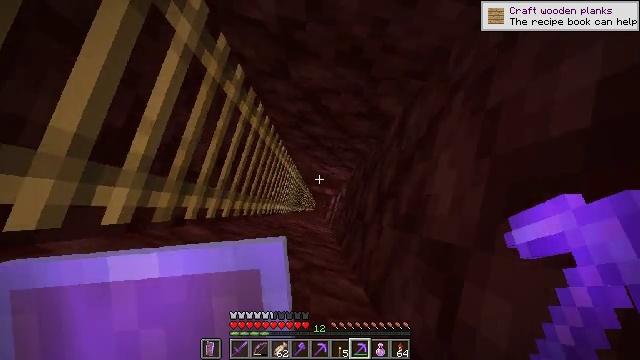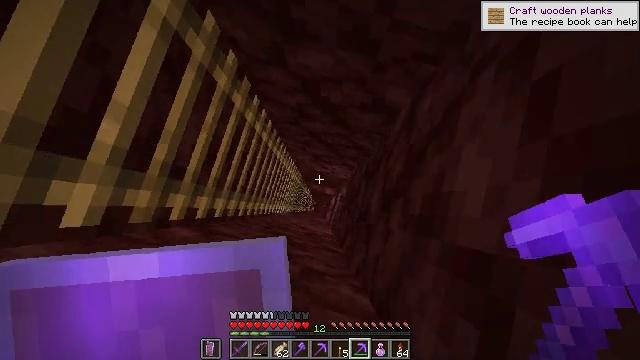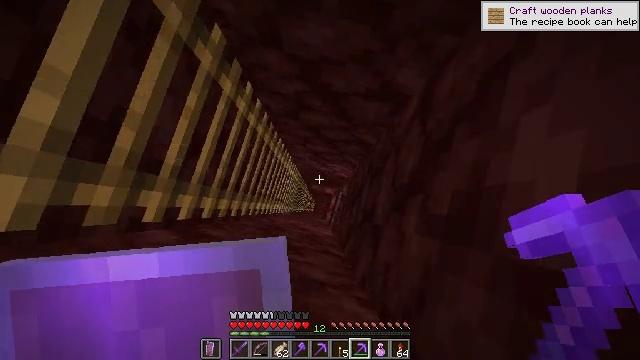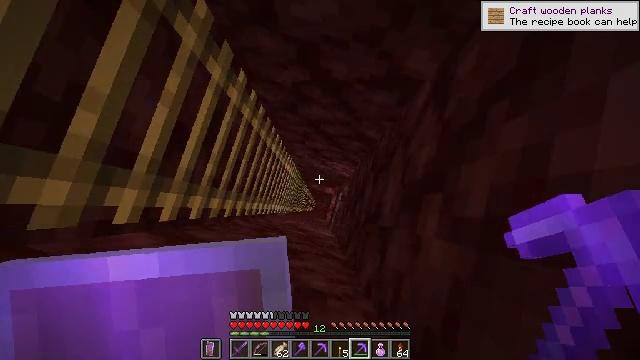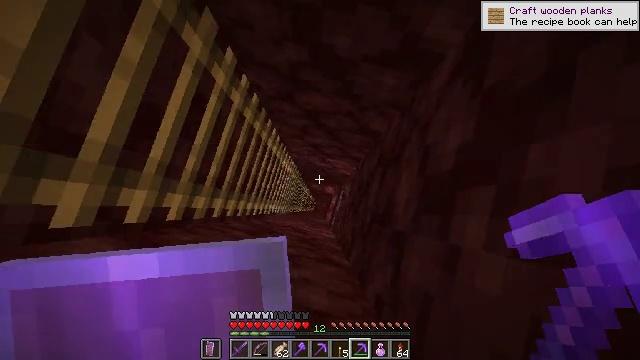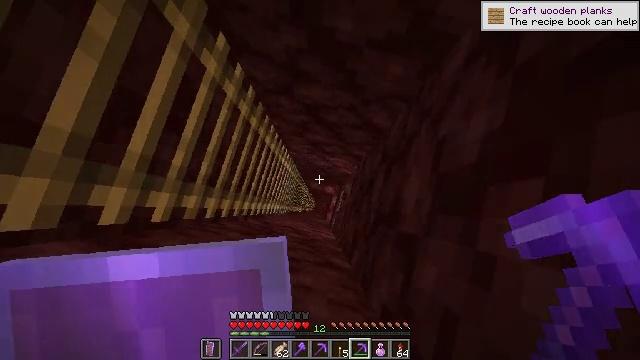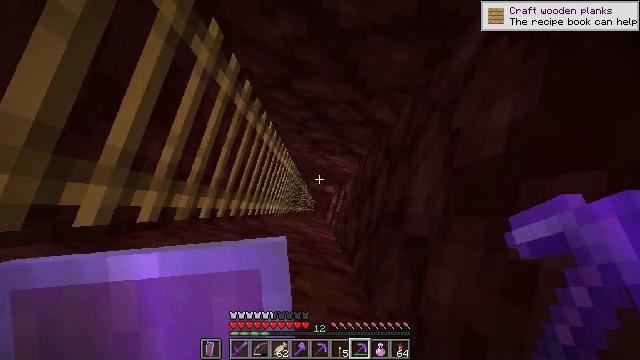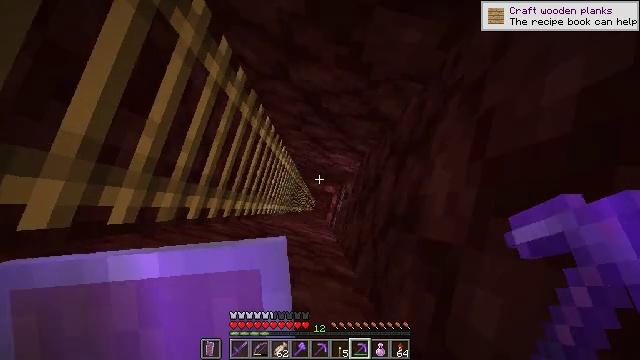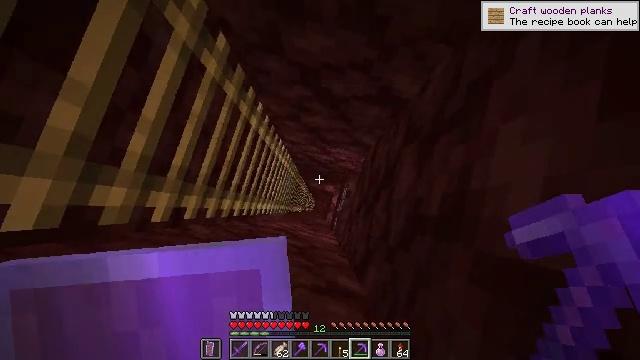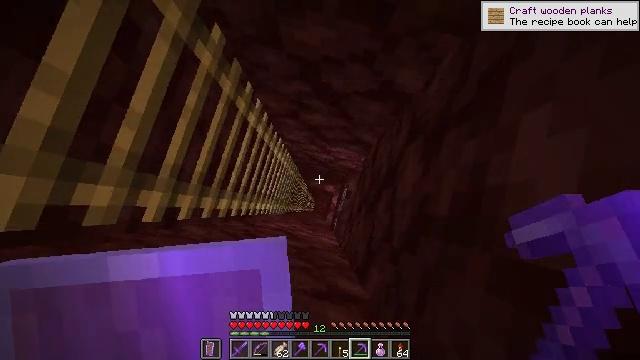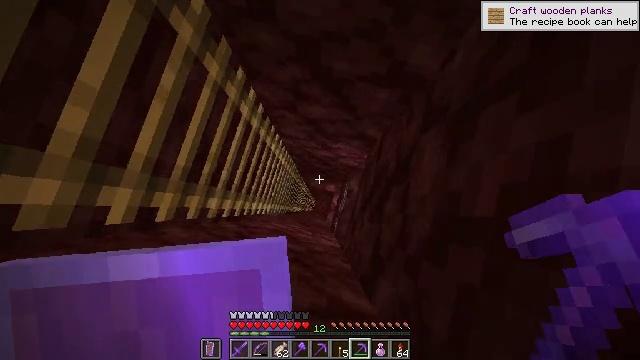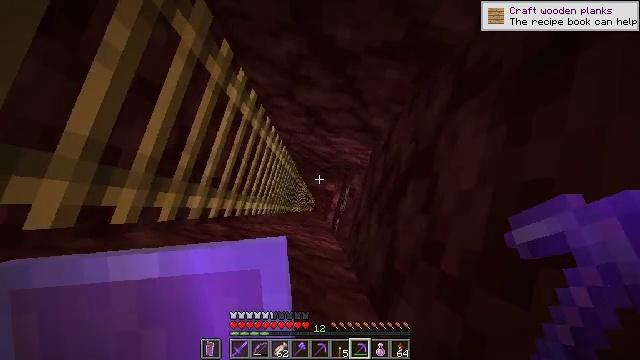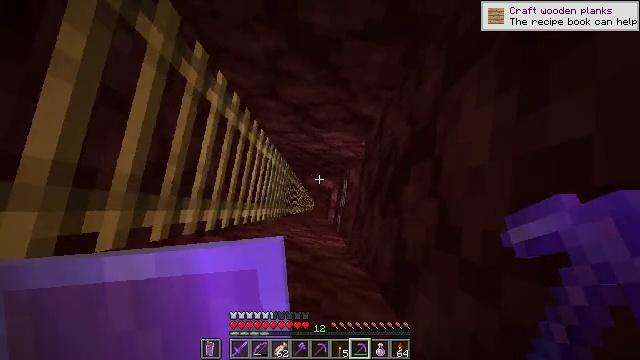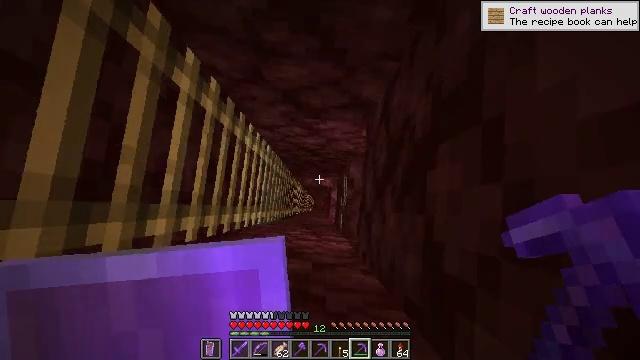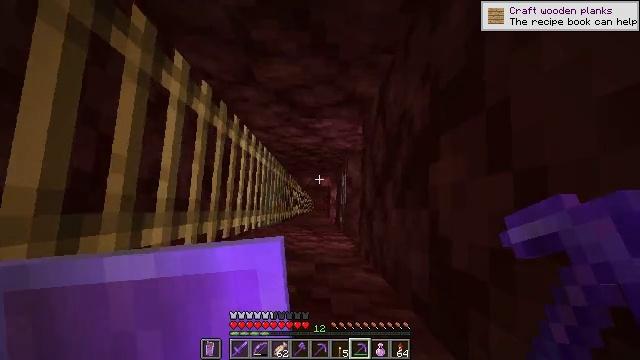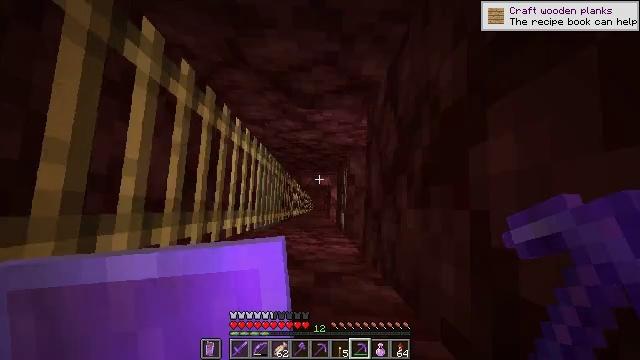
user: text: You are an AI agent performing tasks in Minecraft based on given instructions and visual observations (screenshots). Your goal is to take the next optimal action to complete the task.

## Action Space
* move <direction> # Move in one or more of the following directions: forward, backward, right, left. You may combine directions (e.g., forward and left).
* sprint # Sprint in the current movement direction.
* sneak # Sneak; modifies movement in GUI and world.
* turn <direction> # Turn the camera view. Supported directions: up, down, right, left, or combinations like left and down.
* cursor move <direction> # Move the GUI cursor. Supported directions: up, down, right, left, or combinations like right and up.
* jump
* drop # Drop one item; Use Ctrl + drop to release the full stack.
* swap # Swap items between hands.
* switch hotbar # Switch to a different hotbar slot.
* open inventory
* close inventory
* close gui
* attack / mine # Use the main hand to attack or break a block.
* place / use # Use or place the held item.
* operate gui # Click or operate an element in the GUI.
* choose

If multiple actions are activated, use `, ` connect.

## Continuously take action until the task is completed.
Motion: motion action
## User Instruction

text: Gather nether quartz ore with a pickaxe.
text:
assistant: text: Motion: no_op
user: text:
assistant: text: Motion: no_op
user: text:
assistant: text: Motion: no_op
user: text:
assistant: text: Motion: no_op
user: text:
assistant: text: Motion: no_op
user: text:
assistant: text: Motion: no_op
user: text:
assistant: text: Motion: no_op
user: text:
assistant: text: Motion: no_op
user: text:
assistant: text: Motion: no_op
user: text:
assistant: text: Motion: no_op
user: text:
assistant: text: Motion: no_op
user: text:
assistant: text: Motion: turn right
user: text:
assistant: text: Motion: turn right
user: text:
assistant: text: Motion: turn right
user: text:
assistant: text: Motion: no_op
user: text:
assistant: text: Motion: no_op
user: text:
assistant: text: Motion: turn right
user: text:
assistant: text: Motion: no_op
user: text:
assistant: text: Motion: turn right
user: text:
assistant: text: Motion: no_op
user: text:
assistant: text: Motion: no_op
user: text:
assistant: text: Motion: no_op
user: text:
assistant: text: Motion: no_op
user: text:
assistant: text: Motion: no_op
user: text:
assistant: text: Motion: sneak, turn right
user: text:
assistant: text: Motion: sneak, turn right
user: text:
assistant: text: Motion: sneak, turn right and up
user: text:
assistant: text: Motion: sneak, turn right and up
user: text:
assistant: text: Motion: sneak, turn right and up
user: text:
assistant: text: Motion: sneak, turn right and up